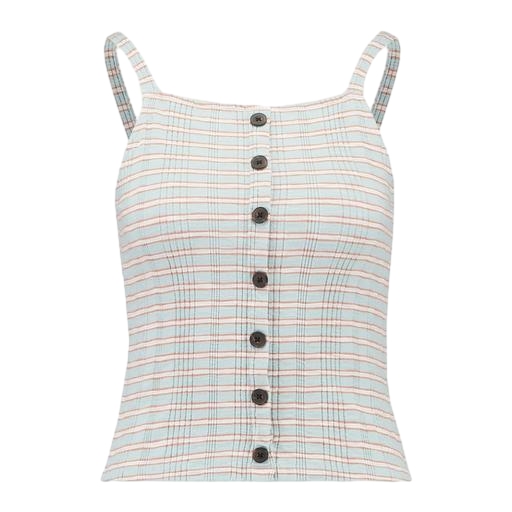
light colored striped tank top, striped tank top, blue striped tank top, white background